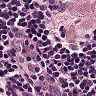
Metastatic tissue present: no